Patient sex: M
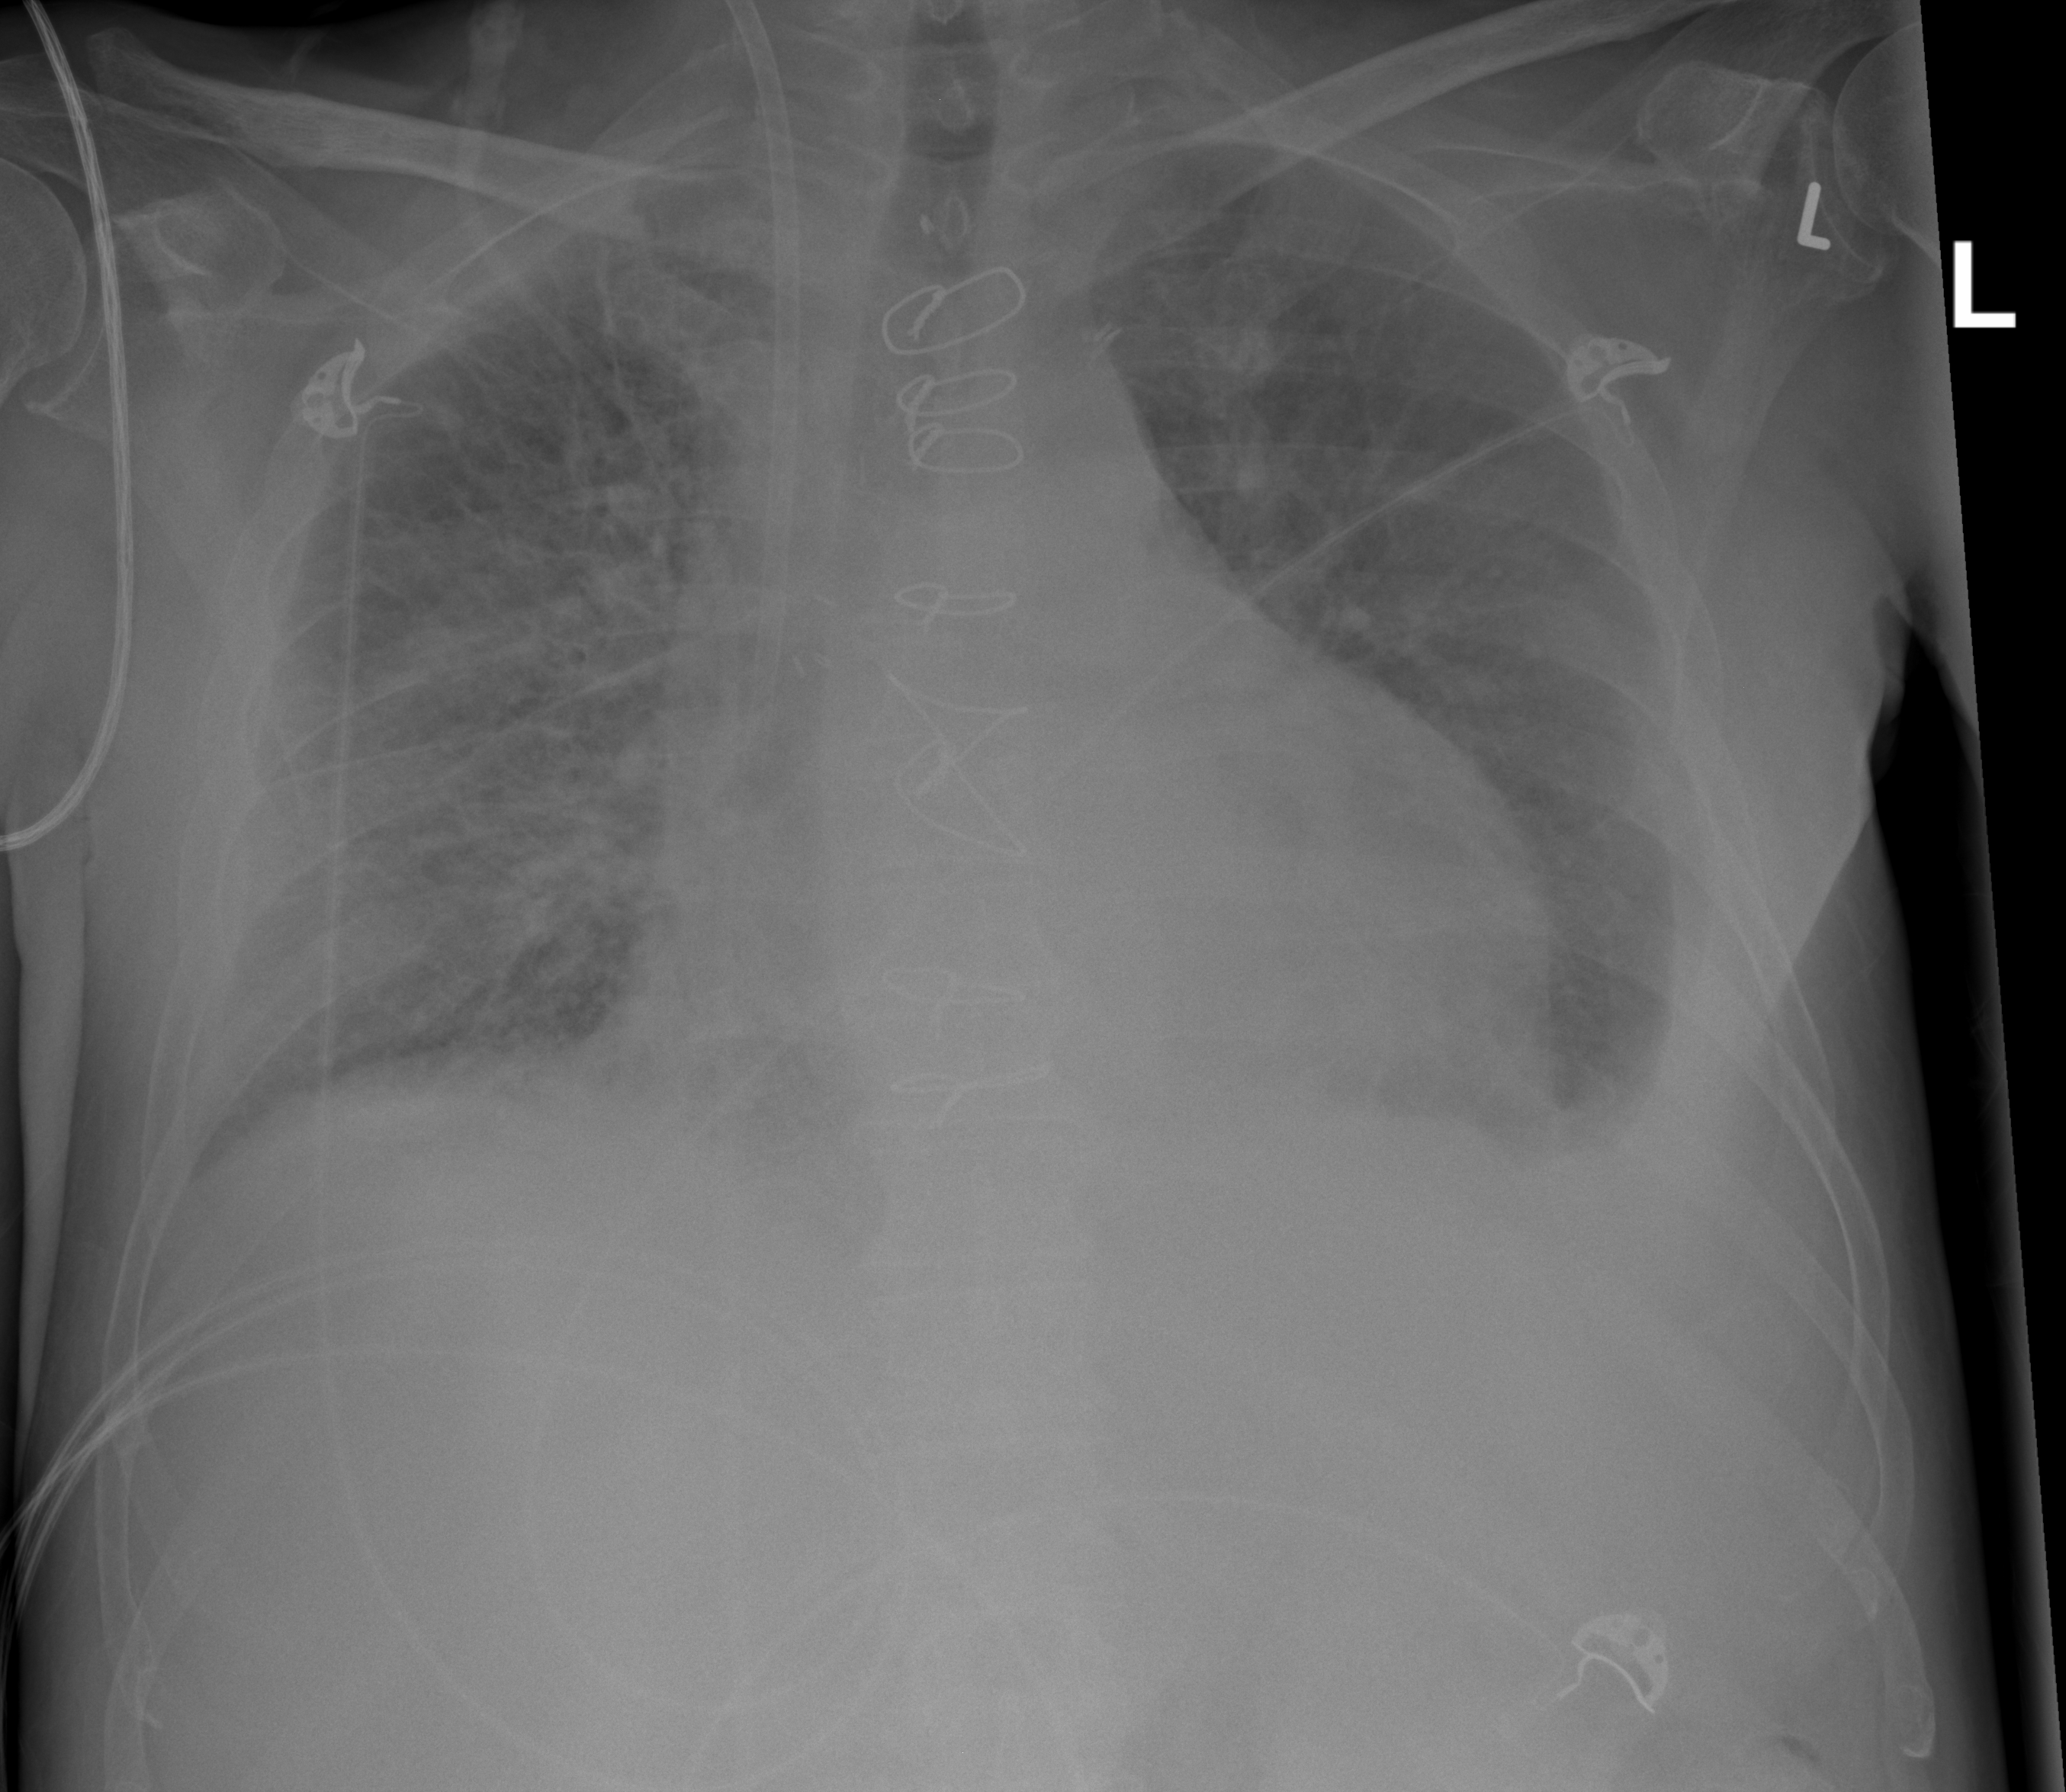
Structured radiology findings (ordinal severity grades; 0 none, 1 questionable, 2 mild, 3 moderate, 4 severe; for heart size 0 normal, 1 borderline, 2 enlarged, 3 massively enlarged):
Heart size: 2
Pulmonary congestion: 3
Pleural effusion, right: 2
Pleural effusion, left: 3
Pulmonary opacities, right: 3
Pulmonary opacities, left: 2
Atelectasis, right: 3
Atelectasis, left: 3